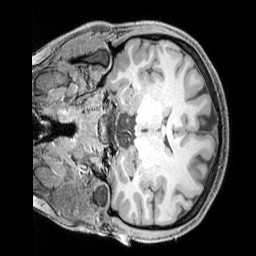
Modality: T1w
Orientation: coronal
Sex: female
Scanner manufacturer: siemens
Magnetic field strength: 3 T
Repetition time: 2.3 s
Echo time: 0.00226 s